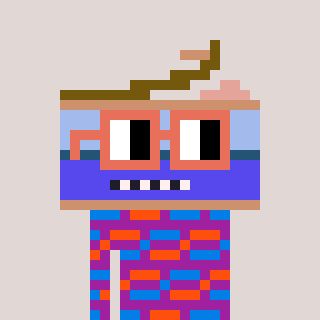
a pixel art character with square orange glasses, a canned ham-shaped head and a magenta-colored body on a warm background